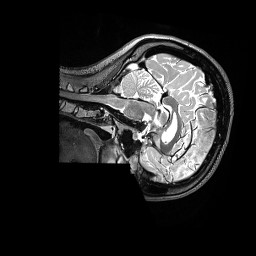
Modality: T2w
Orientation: sagittal
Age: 21
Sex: female
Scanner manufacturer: siemens
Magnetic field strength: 3 T
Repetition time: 3.2 s
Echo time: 0.562 s